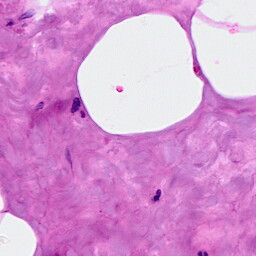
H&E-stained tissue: Breast